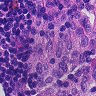
Metastatic tissue present: no